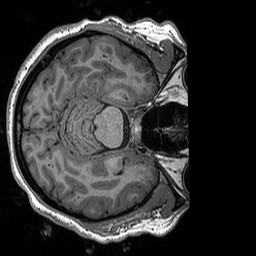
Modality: T1w
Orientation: axial
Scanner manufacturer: siemens
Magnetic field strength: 3 T
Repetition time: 2.3 s
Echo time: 0.00298 s